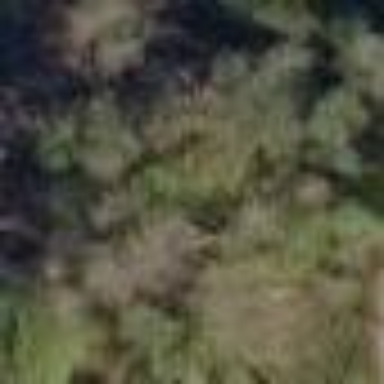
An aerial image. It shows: Mixed forest with variety of leaf types and cycles.